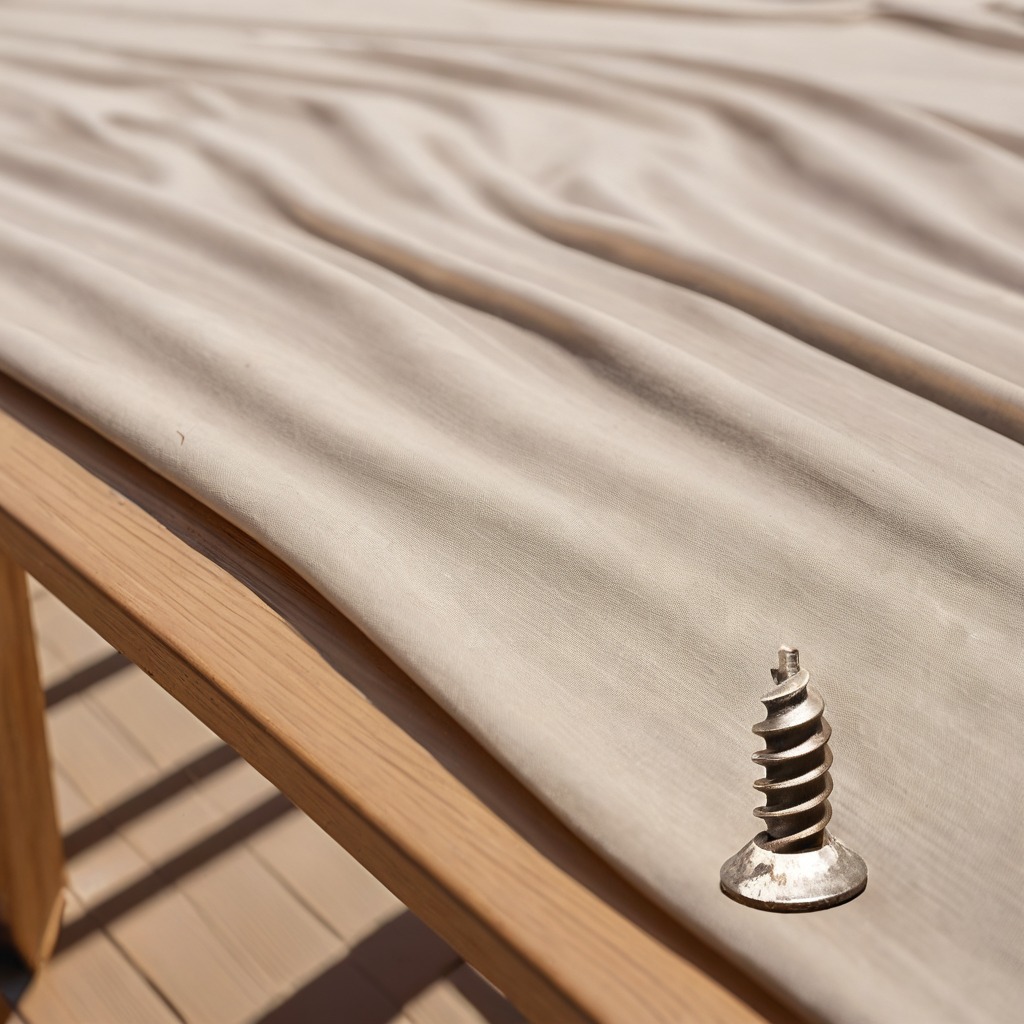
A metal screw is lying on a wooden table in an outdoor workshop.